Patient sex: F
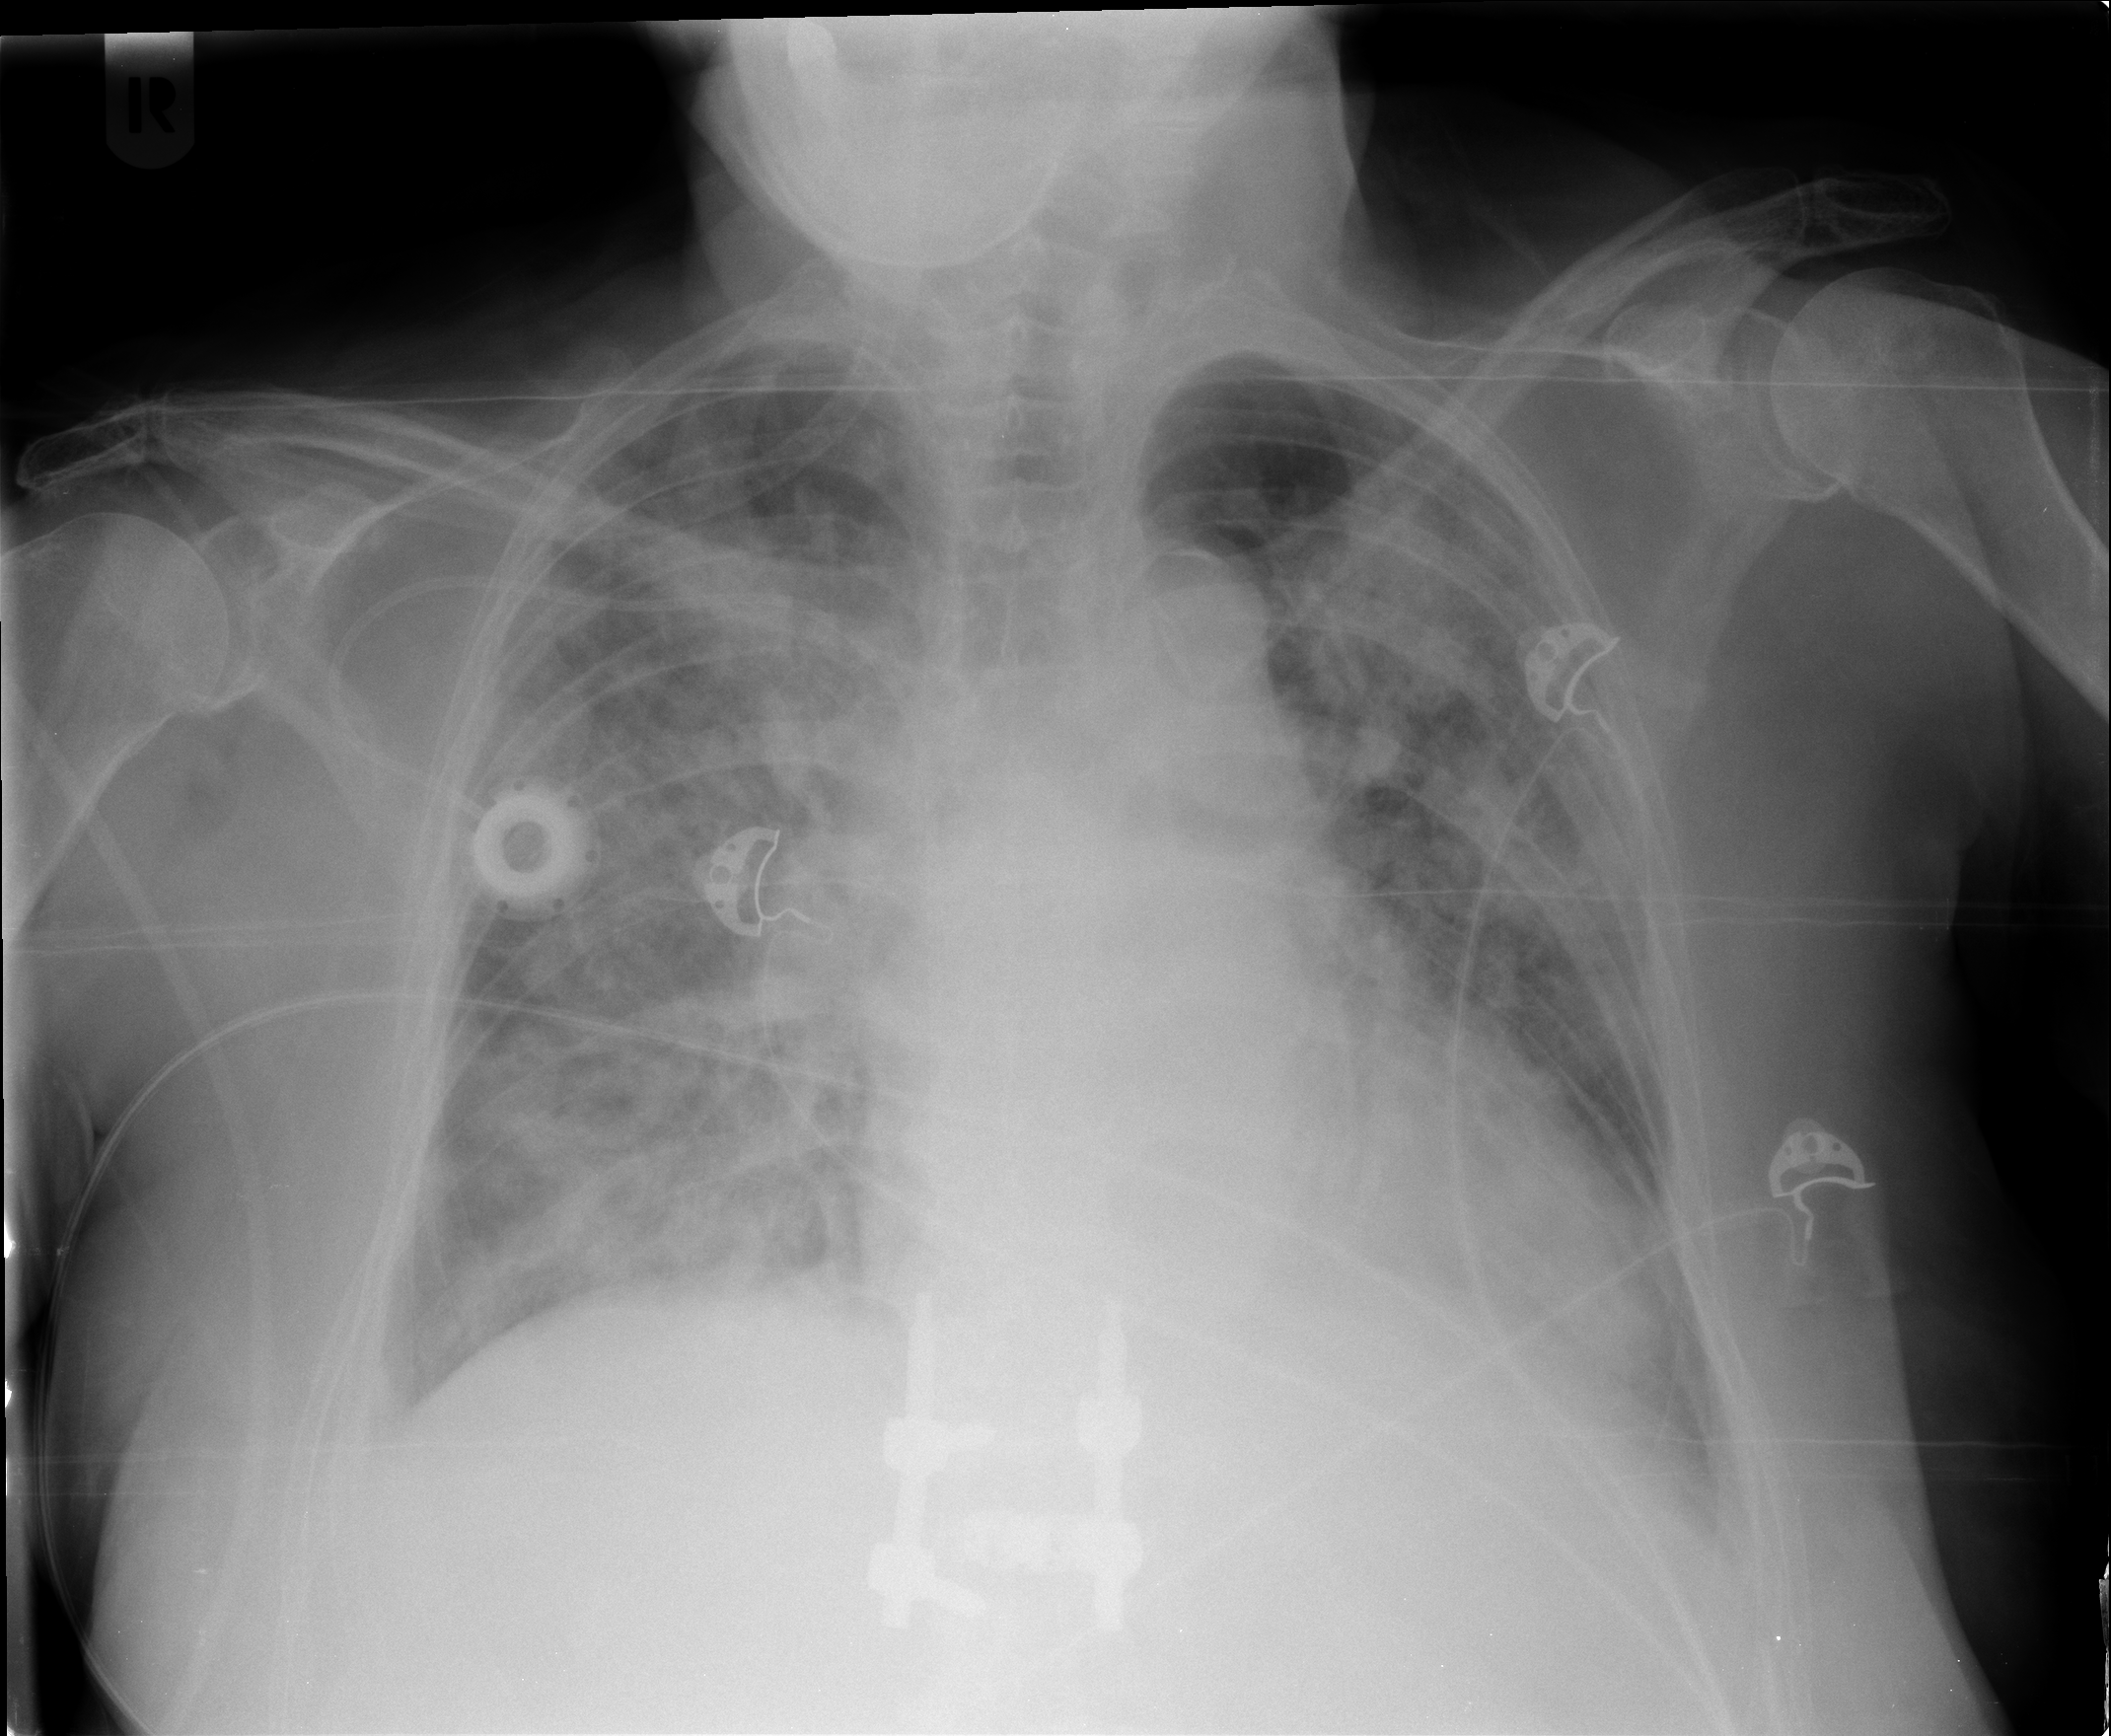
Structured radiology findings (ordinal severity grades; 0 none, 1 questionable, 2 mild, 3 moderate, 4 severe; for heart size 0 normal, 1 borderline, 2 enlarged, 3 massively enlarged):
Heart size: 2
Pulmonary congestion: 1
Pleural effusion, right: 0
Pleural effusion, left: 0
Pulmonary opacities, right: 3
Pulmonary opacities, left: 3
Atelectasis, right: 3
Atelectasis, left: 3